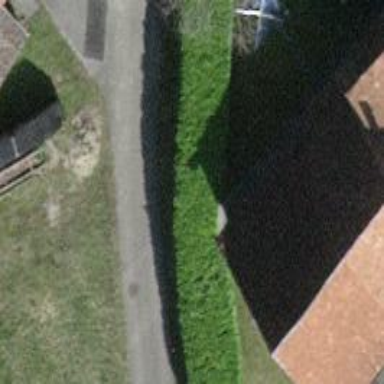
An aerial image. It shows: Terrace building.